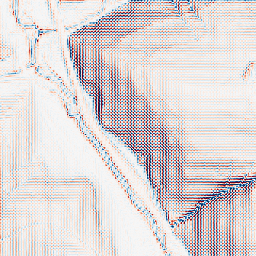
Category: wavelet
Decomposition family: wavelet_dwt
Decomposition parameters: wavelet: haar
level: 2
Upsampling method: sinc_hamming
Upsampling parameters: scale: 2
kernel_size: 16
Upsampling scale: 2